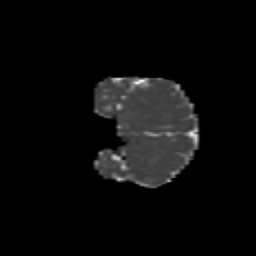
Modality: MD
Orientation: coronal
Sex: male
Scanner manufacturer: siemens
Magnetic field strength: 3 T
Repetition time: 5 s
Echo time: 0.071 s